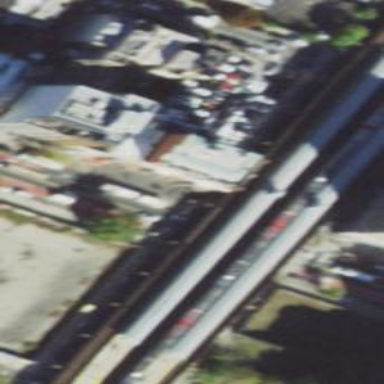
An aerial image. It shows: Train station building.